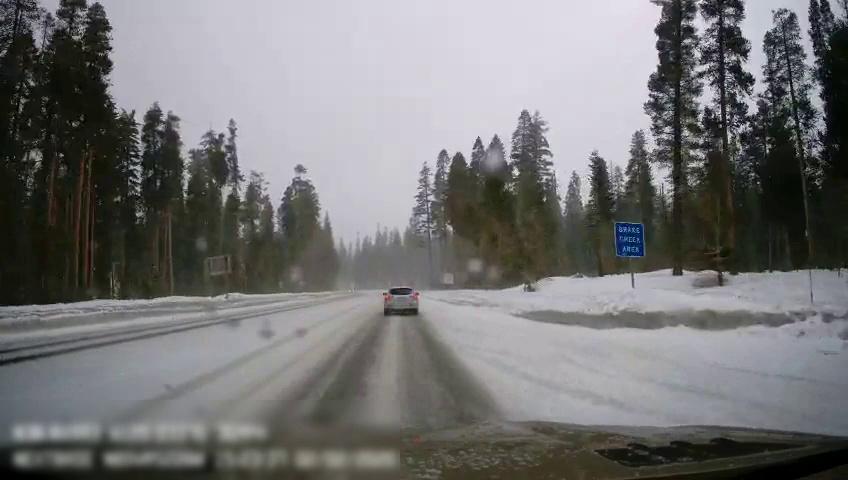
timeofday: Day
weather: Snowy
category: Drivable Space
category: Vehicles | SUV
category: Traffic | Signs
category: Traffic | Signs